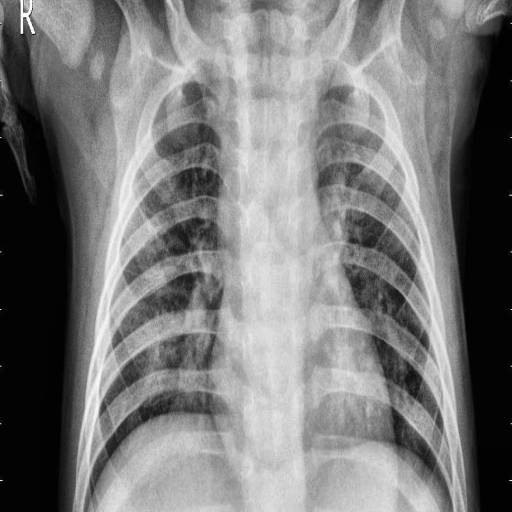
Finding: PNEUMONIA